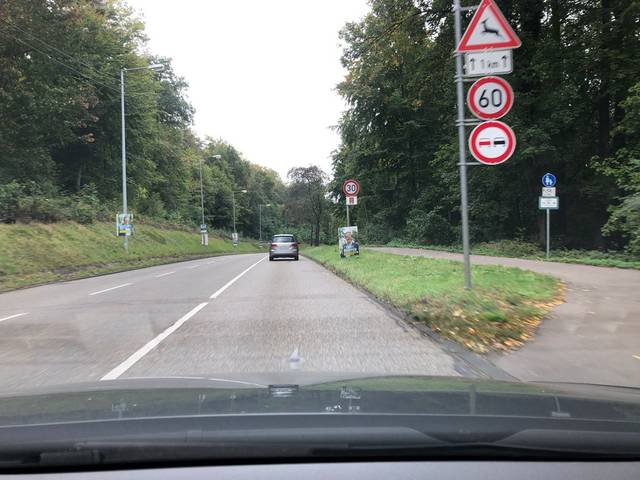
Region: Germany
Coordinates: 48.765, 9.135